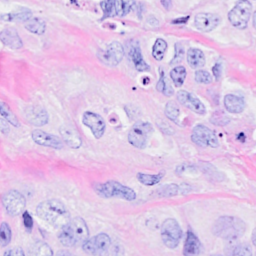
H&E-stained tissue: Breast